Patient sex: M
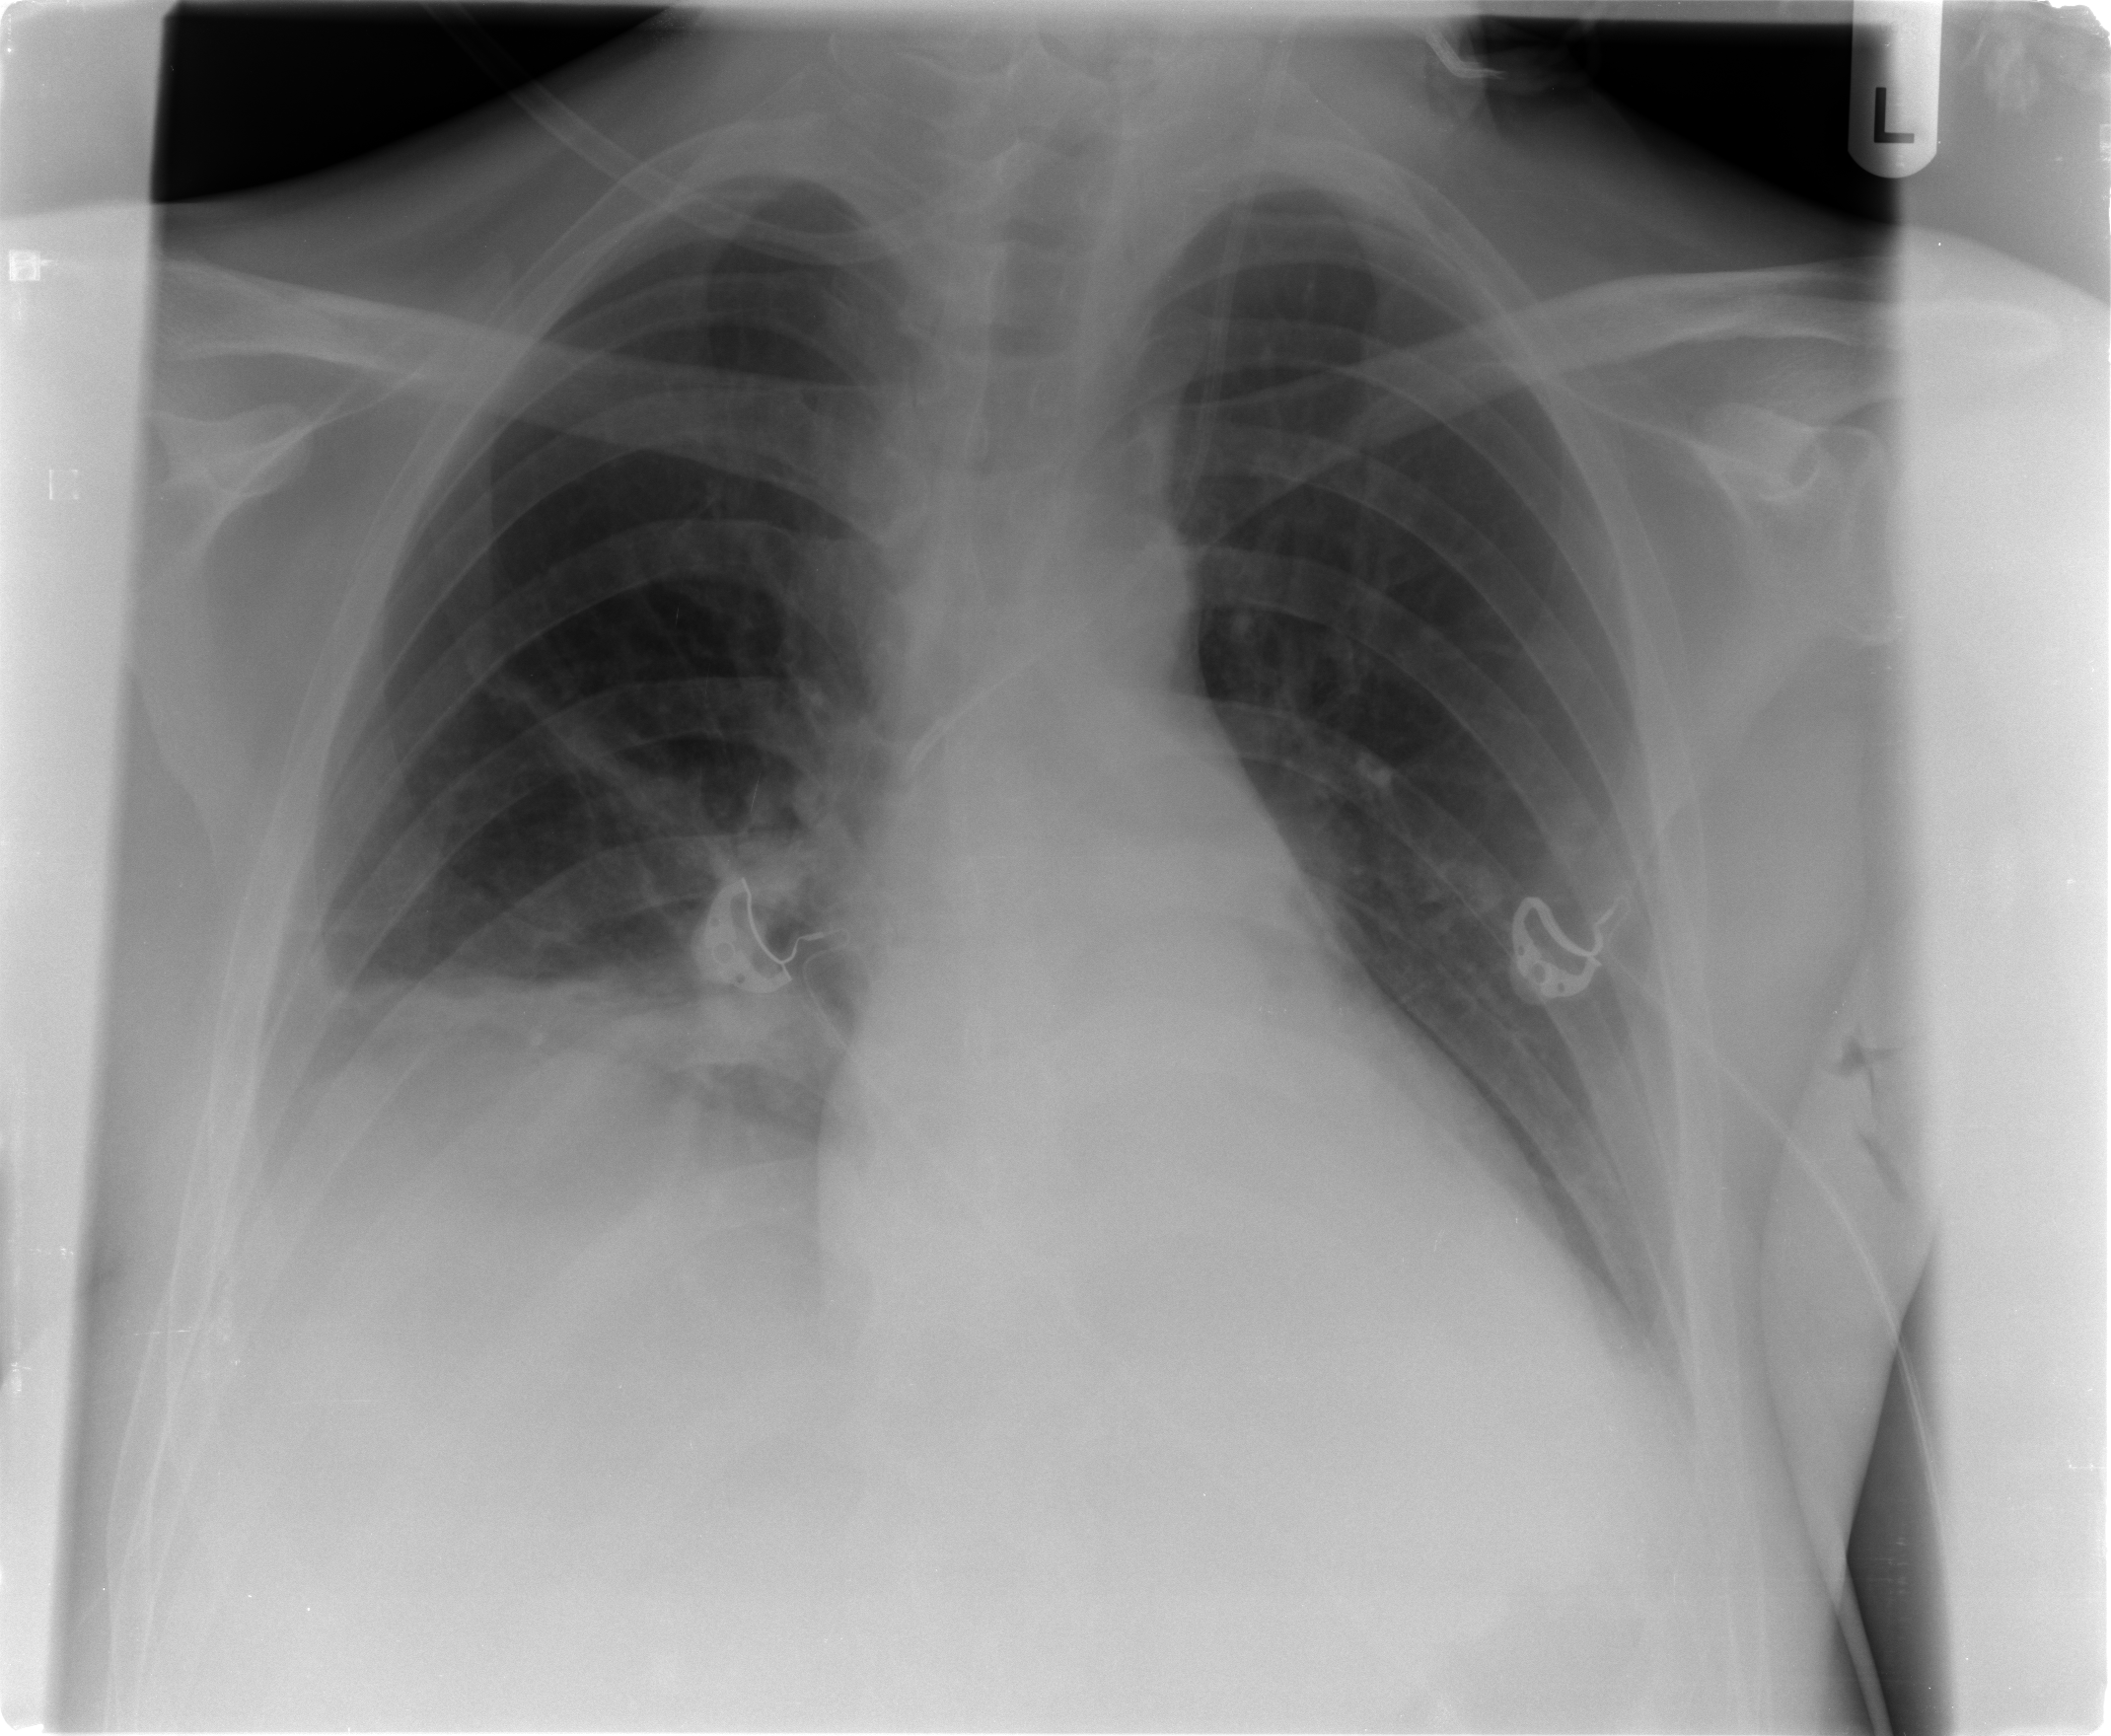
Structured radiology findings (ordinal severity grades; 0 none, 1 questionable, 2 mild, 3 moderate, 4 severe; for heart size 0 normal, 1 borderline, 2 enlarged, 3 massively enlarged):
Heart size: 0
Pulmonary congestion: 0
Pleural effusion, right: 1
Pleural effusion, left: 1
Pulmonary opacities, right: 0
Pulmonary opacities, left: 0
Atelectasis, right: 2
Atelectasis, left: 0